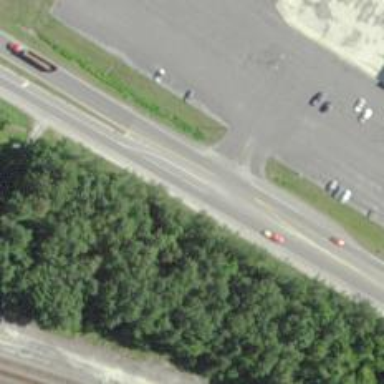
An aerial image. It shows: Trunk highway.